Question: In order to figure out (or guess) something from one of our proprietary desktop tools developed by wxPython, I injected a logging decorator on several regardful class methods. Each log record looks like the following:

Right now, there are more than 3M log records in database and I started to think "What I can get from those stuff?". I can get some information like:
- - -
I guess the related technique might be . Does anyone have any idea for further information I can retrieve from this really simple log? I'm really interested to get something more from it.
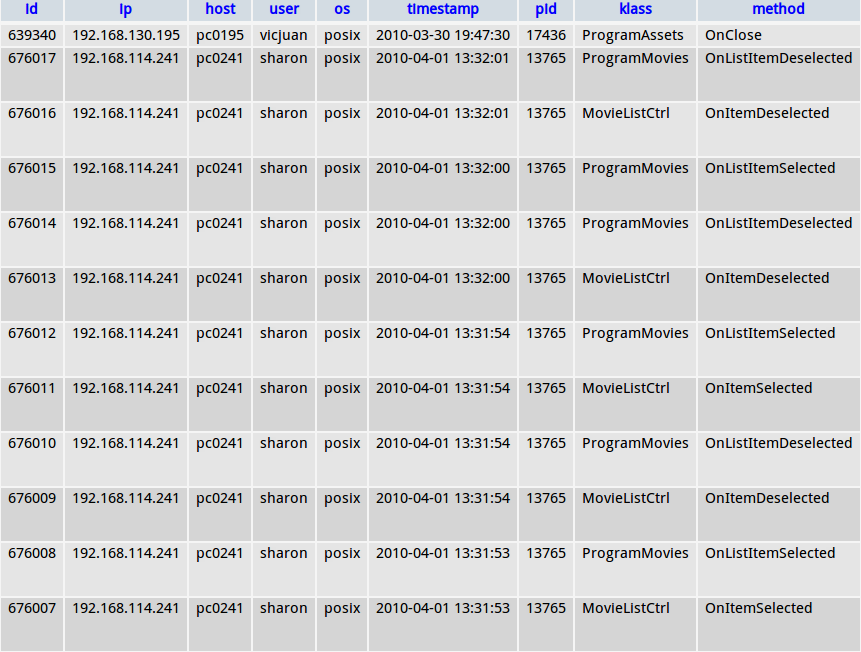
Answer: SpliFF is right, you'll have to decide which questions are important to you and then figure out if you're collecting the right data to answer them. Making sense of this sort of operational data can be very valuable.
You probably want to start by seeing if you can answer some basic questions, and then move on to the tougher stuff once you have your log collection and analysis workflow established. Some longer-term questions you might consider:
- - -
You may also want to notify users that data is being collected for quality purposes, and even solicit some feedback from within the app's interface.